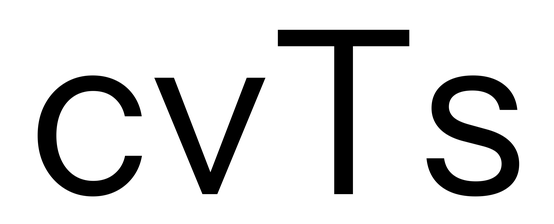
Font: InstrumentSans_Regular